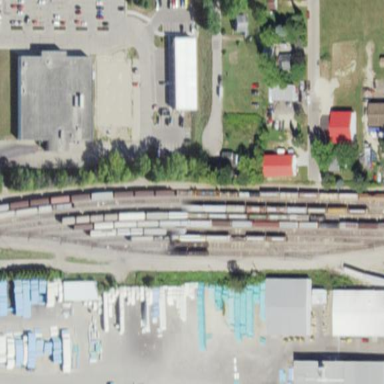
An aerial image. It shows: Industrial area dedicated for railway use.